Interaction volume radius: 10 \u00c5
Interaction volume height: 25 \u00c5
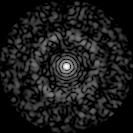
Disorder parameter: 0.8167